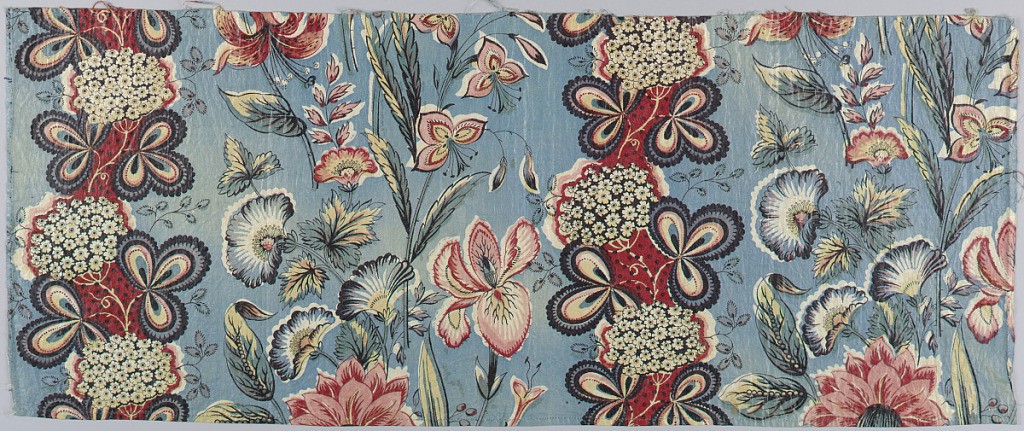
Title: Textile
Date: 1800–1850
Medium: glazed cotton Technique: relief printed
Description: Small piece of chintz with a blue ground in a pattern of flowers in a perpendicular arrangement. White Sweet William with fantastic leaves in shades of green, yellow, and red against a curving band of red alternates with groups of garden flowers: iris, asters, tiger lilies with foliage in shades of red, blue, yellow, sepia, and green (blue over yellow).